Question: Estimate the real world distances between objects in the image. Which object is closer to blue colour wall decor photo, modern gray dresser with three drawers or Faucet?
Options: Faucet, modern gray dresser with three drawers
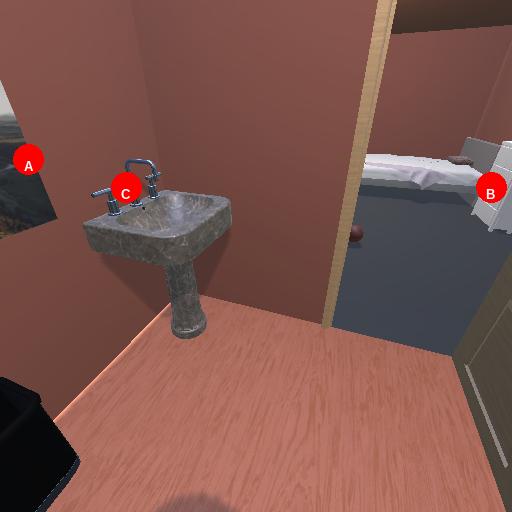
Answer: Faucet